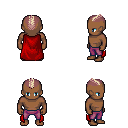
a pixel art fantasy rpg character, male body template, human, dark skin, red cape, magenta pants, white blonde short mohawk hairstyle, four views (front, back, left, right), 2x2 character sprite sheet, small pixel art, hard edges, no anti-aliasing